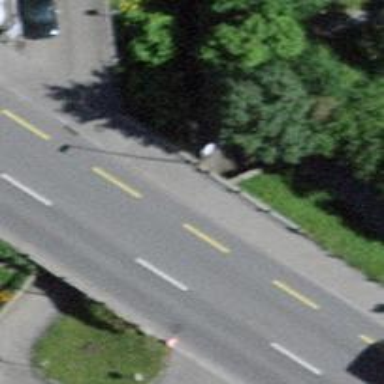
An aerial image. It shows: Tunnel under the road used for service purposes.